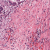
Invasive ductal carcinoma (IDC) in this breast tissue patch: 1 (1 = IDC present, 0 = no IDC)